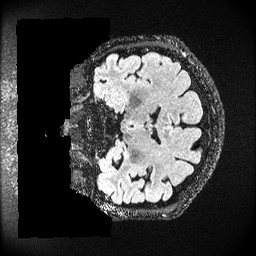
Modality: FLAIR
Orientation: coronal
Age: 35
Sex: male
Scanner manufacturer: ge
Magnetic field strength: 3 T
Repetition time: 4.802 s
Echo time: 0.116 s